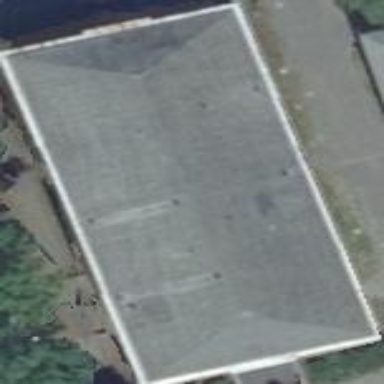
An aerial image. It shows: School building with hipped roof design.